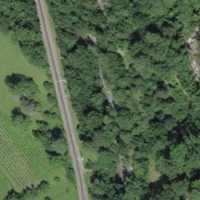
EUNIS habitat code: 45
Species observed at this site:
Phalacrocorax carbo
Corvus corone
Podiceps cristatus
Parus major
Mergus merganser
Pica pica
Passer domesticus
Fringilla coelebs
Buteo buteo